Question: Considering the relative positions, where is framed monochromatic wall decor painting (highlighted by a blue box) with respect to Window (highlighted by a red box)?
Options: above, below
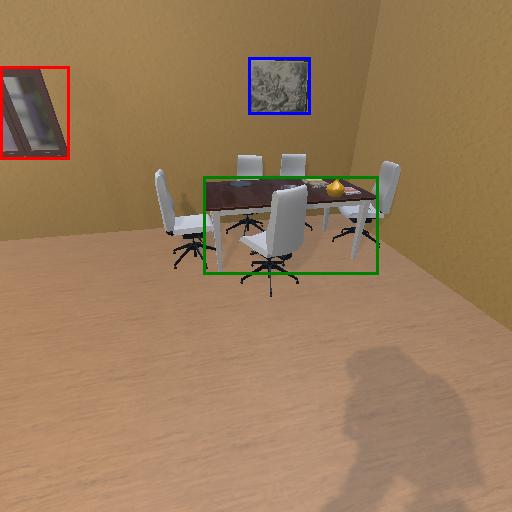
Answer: above